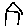
Label: house